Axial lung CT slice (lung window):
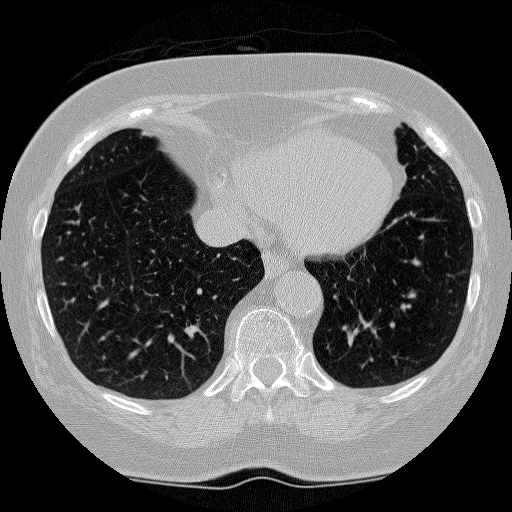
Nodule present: no